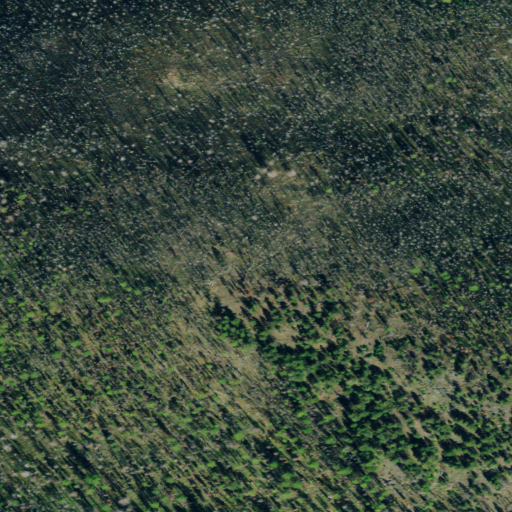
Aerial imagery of mountain in Montana named Whale Buttes containing grassland, evergreen forest, and shrub